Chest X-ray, PA view. Patient: 16 years old, sex M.
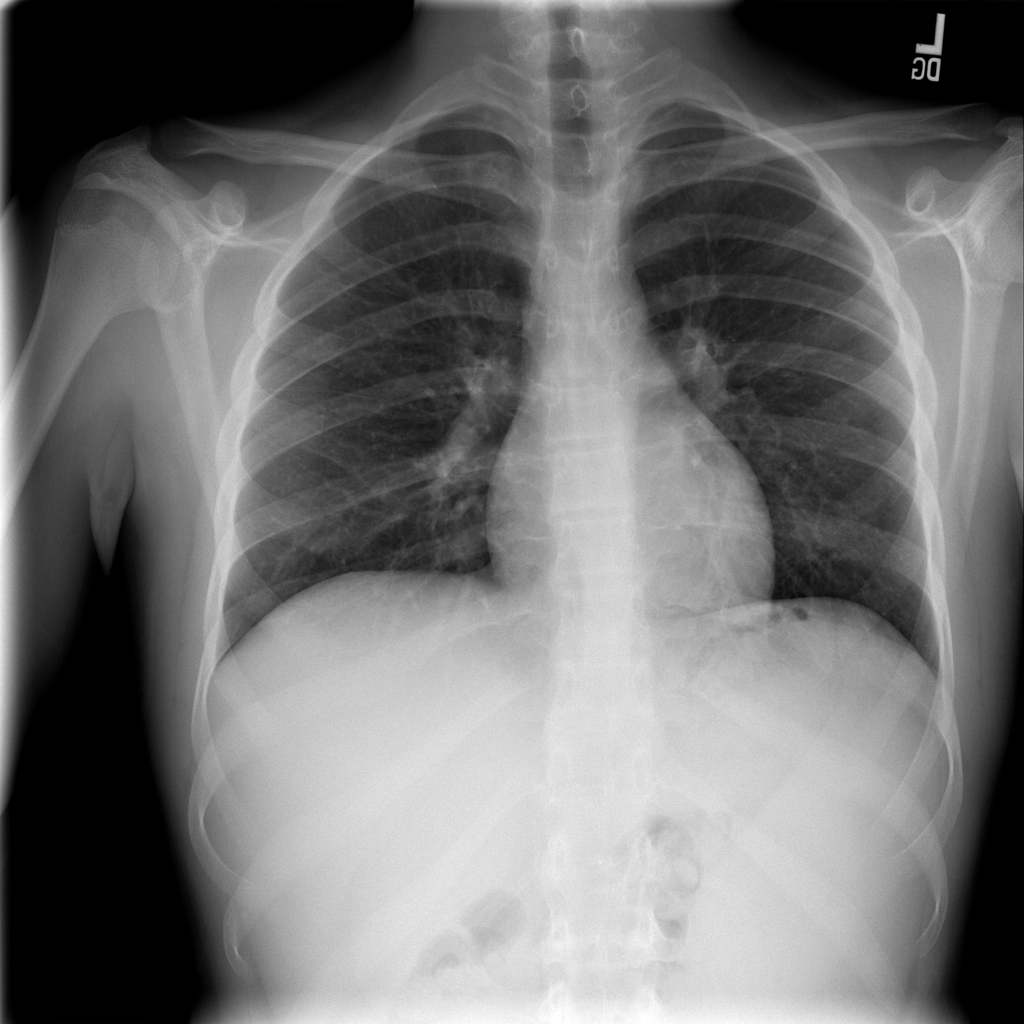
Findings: No Finding